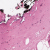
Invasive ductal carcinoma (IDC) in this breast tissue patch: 0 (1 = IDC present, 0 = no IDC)